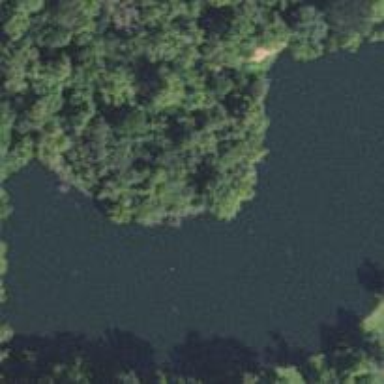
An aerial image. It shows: Peaceful pond surrounded by nature.